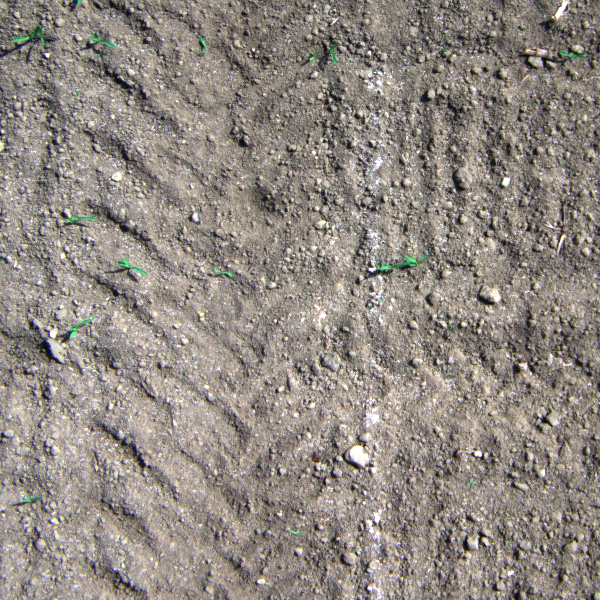
Acquisition date: 2023-05-25
Tile: 0463
Annotated plant instances:
label: weed_other
label: maize
label: maize
label: weed_other
label: weed_other
label: weed_other
label: weed_other
label: weed_other
label: weed_other
label: maize
label: maize
label: maize
label: maize
label: maize
label: maize
label: weed_other
label: weed_other
label: weed_other
label: weed_other
label: weed_other
label: weed_other
label: weed_other
label: weed_other
label: weed_other
label: weed_other
label: weed_other
label: barnyard_grass
label: weed_other
label: weed_other
label: weed_other
label: weed_other
label: maize
label: maize
label: weed_other
label: weed_other
label: weed_other